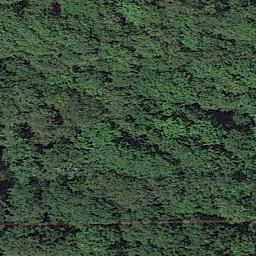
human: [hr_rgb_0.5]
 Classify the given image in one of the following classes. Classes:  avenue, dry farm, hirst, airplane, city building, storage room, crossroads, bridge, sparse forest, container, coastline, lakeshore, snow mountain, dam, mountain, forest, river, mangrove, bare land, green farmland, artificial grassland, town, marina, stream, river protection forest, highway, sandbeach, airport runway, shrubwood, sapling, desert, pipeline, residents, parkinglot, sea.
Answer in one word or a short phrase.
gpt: forest